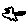
Label: bird